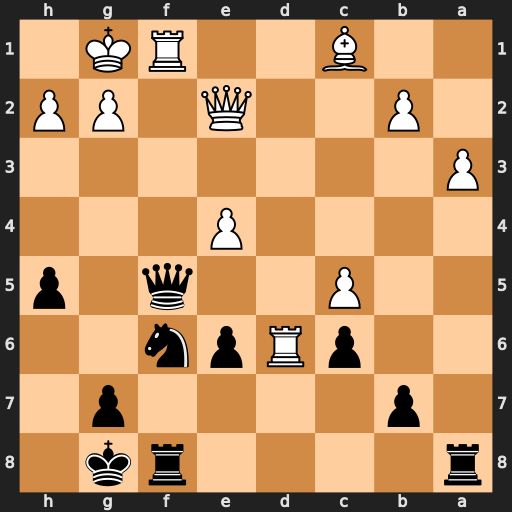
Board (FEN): r4rk1/1p4p1/2pRpn2/2P2q1p/4P3/P7/1P2Q1PP/2B2RK1
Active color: b
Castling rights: -
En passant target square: -
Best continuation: Qxc5+ Qe3 Qxd6